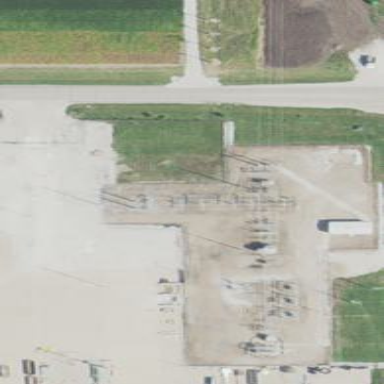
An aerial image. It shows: Power substation.